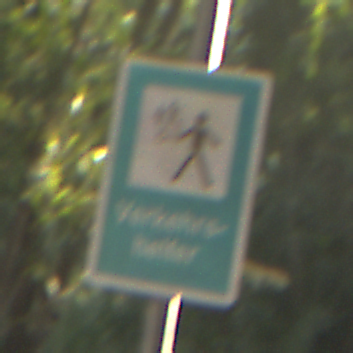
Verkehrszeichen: Verkehrshelfer
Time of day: SunriseSunset
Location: Outdoor (Suburban)
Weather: Clear
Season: NotSpecified
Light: Natural